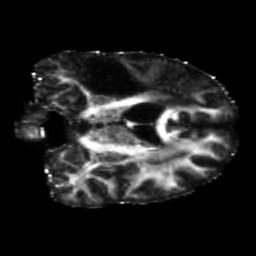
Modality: FA
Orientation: coronal
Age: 49
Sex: male
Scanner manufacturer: siemens
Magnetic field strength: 3 T
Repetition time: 5.47 s
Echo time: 0.0854 s